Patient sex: M
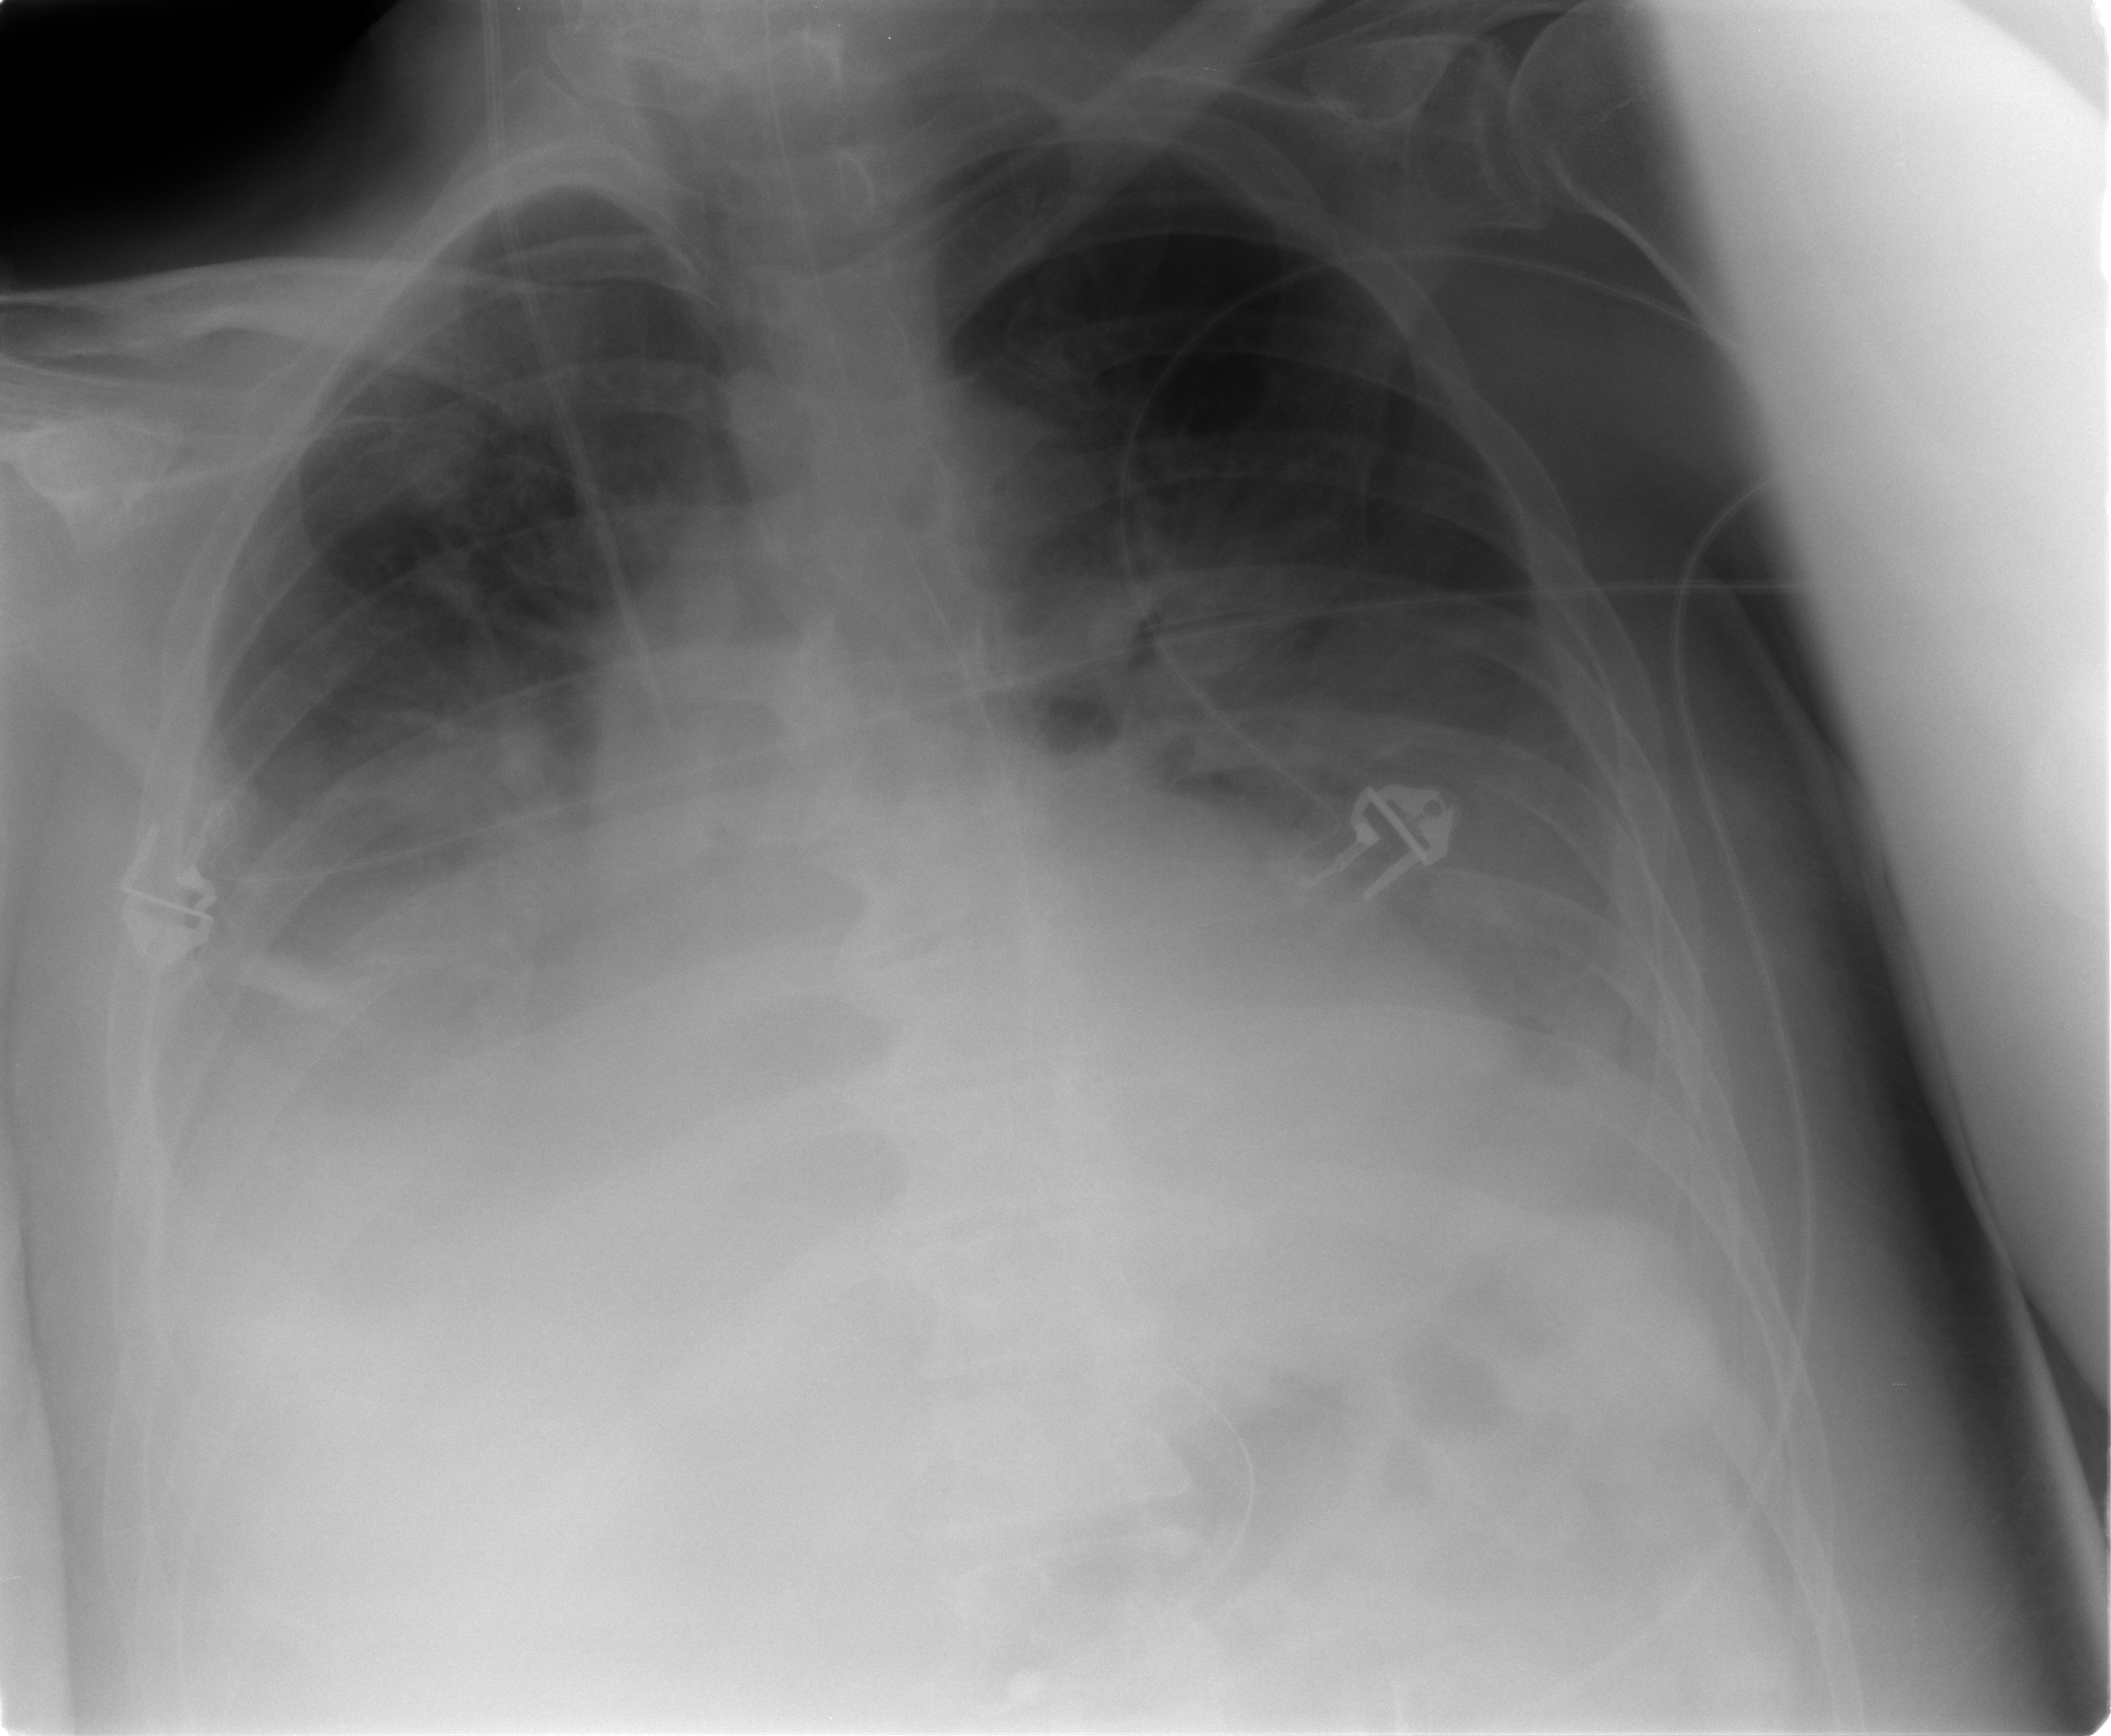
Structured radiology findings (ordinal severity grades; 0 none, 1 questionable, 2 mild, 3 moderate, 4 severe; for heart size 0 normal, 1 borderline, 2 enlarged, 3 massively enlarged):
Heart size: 2
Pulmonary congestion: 2
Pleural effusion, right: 3
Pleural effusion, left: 3
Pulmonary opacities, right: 3
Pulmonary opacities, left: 3
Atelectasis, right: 3
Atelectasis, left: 2